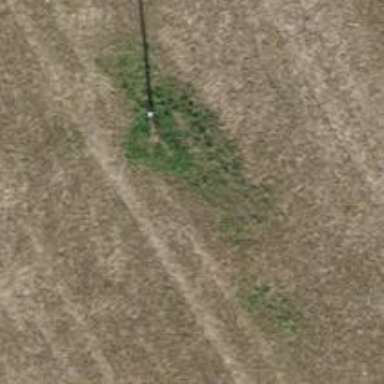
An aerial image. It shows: Straight power pole managing the electricity lines.